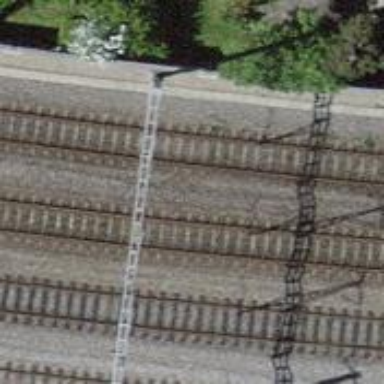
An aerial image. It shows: Single-track electrified railway siding with contact line for service.